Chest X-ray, PA view. Patient: 48 years old, sex M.
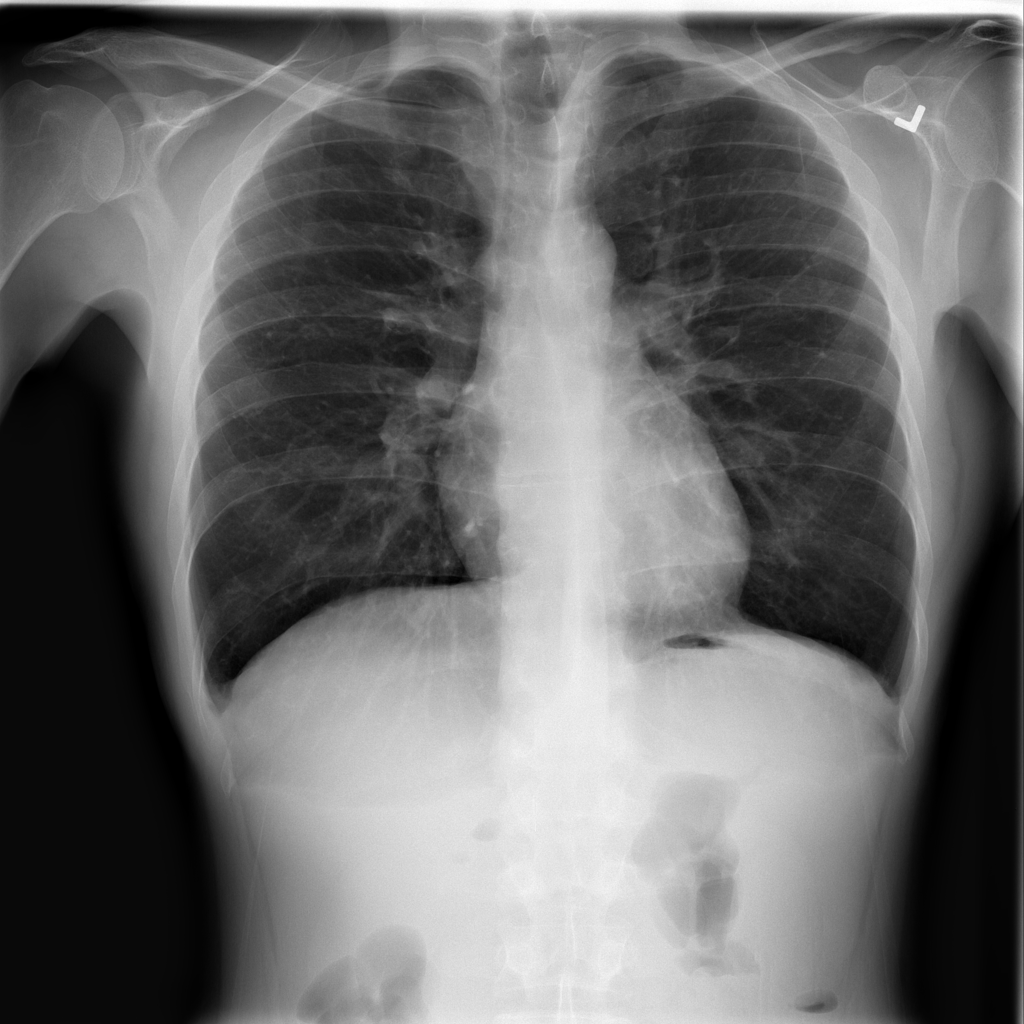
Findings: Pneumonia